Interaction volume radius: 5 \u00c5
Interaction volume height: 25 \u00c5
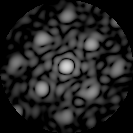
Disorder parameter: 0.3531